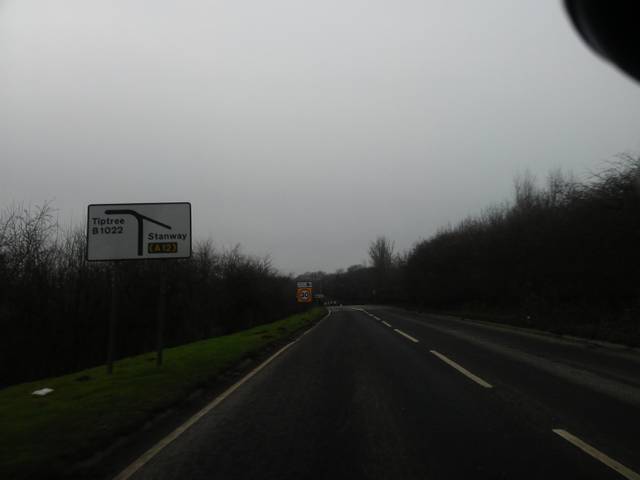
Region: United Kingdom
Coordinates: 51.863, 0.8295